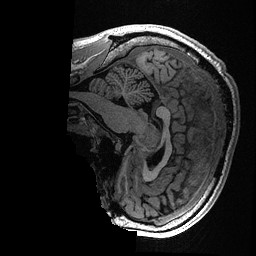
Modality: T1w
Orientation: sagittal
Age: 30
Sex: male
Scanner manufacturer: ge
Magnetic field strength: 3 T
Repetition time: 0.006952 s
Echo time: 0.00292 s